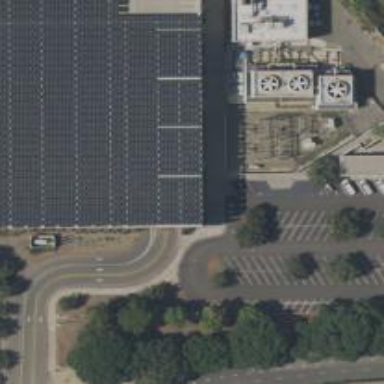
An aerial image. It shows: Multi-storey parking lot with asphalt surface.